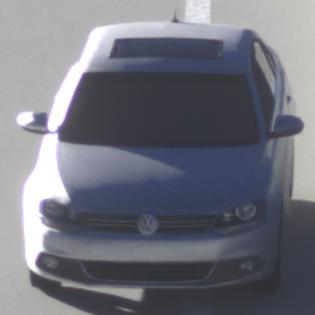
Make: VW
Model: Jetta 1.2 TSI
Detailed model: Jetta (IV)
Model produced from: 2011/01
Model produced until: 2014/08
Doors: 4
Color: white
Road condition: dry road
Daytime: sunrise or sunset
Contrast: high contrast